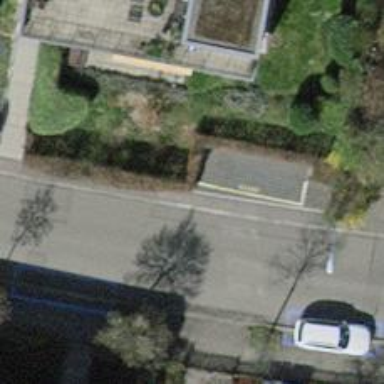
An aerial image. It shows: Hedge acting as barrier.